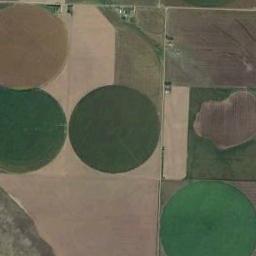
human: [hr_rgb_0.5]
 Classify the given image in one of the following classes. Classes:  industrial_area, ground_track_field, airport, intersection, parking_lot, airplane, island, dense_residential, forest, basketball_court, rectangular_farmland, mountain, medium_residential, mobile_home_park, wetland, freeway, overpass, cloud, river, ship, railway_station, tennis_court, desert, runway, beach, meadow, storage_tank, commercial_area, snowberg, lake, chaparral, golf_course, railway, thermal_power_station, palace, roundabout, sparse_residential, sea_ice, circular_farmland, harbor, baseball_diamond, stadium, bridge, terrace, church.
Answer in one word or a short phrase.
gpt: circular_farmland